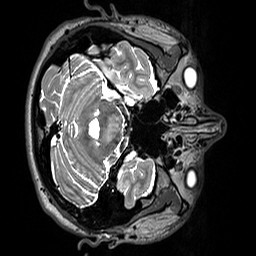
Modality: T2w
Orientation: axial
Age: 27
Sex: male
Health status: healthy
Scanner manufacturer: siemens
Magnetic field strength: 3 T
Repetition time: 3.2 s
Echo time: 0.412 s